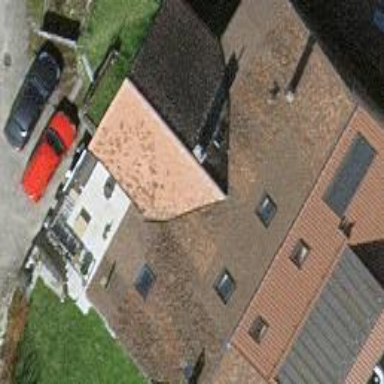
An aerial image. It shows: Detached building with gabled roof.